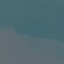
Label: SeaLake